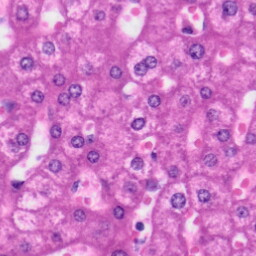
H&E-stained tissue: Liver